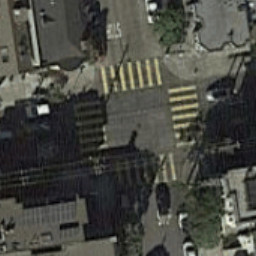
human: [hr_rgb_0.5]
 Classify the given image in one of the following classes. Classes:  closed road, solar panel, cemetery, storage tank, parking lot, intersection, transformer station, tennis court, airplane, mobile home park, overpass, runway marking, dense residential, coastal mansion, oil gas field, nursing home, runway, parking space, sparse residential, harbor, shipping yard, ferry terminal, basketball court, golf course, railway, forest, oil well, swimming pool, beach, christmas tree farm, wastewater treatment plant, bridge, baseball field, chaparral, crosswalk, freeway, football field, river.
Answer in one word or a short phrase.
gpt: crosswalk